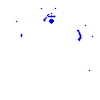
Particle: pion